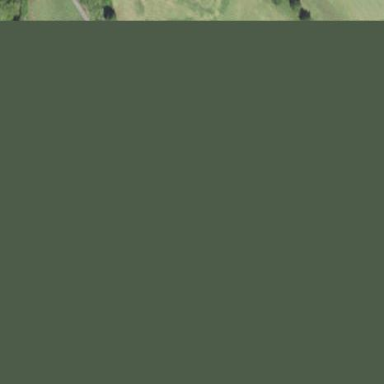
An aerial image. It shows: Golf fairway surrounded by grass.